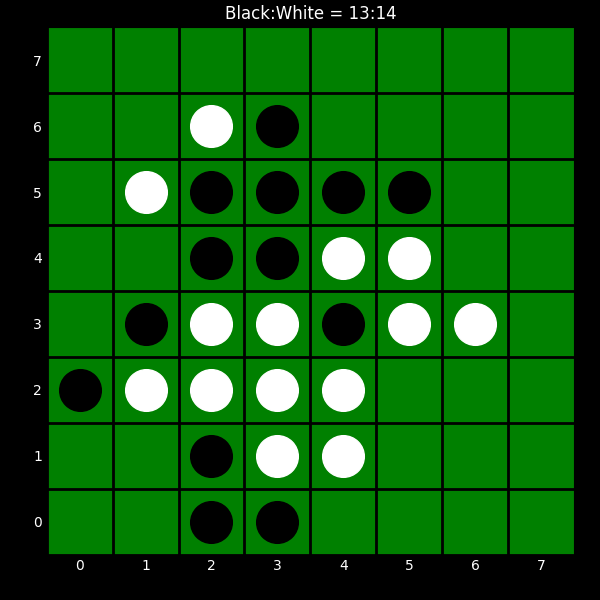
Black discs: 13
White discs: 14